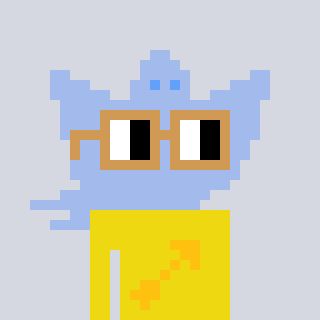
a pixel art character with square brown glasses, a ghost-B-shaped head and a yellow-colored body on a cool background